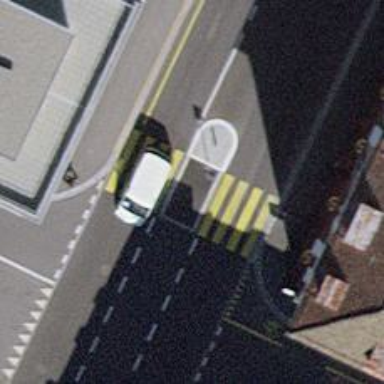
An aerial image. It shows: Marked road crossing with pedestrian island.